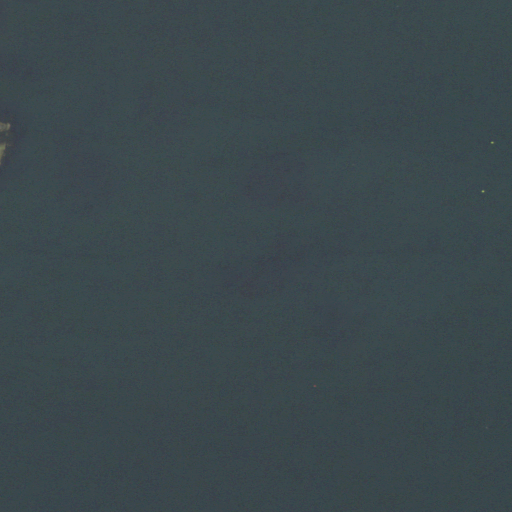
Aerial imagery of bar in New York named Forlies Rocks containing only open water